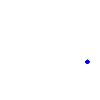
Particle: pion